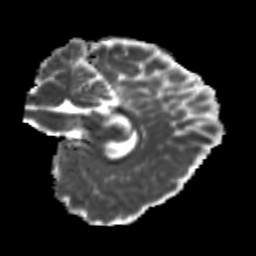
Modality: MD
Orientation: sagittal
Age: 19
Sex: female
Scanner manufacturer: siemens
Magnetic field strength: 3 T
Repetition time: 3.5 s
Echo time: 0.104 s